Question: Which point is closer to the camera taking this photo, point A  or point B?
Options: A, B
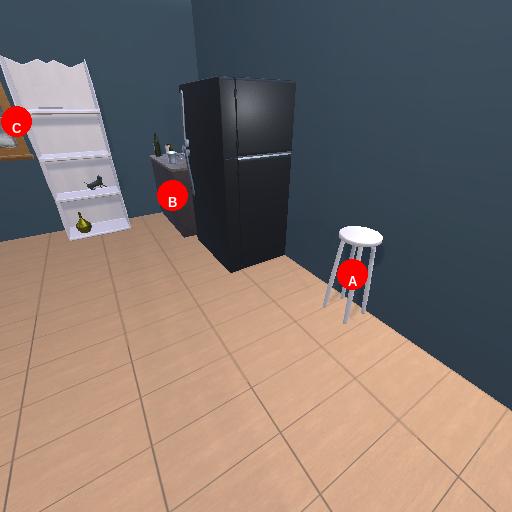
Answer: A